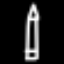
Label: pencil